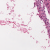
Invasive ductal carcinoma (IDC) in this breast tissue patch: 0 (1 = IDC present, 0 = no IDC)